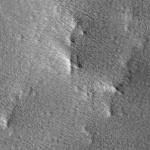
Label: no_change